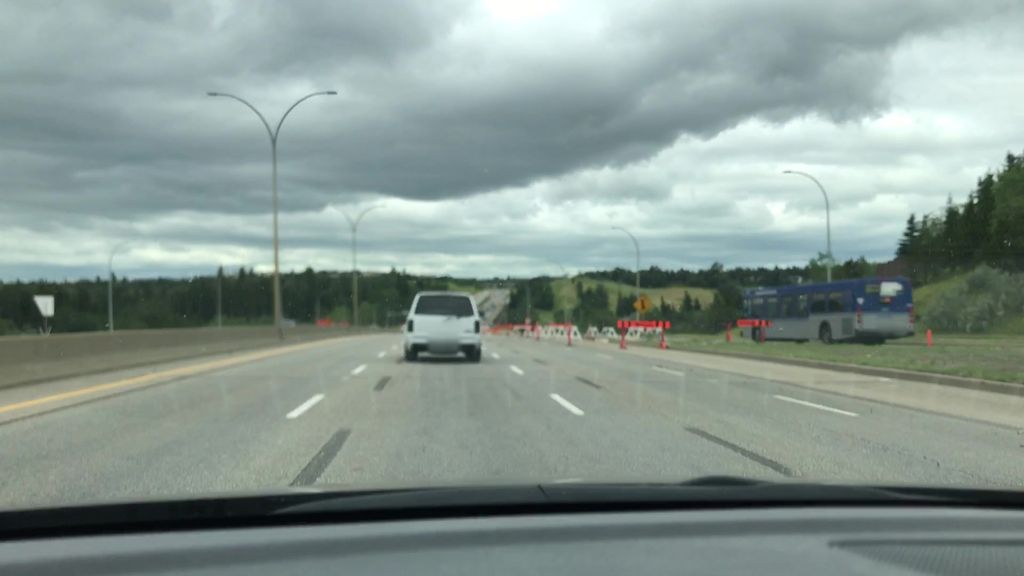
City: edmonton